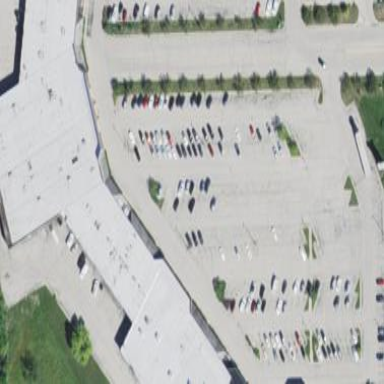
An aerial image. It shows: Parking area with surface.